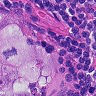
Metastatic tissue present: yes